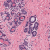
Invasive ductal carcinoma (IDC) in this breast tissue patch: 0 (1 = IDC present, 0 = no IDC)